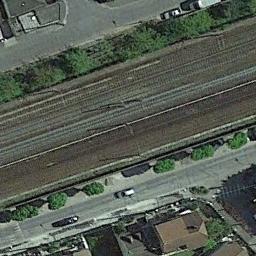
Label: railway